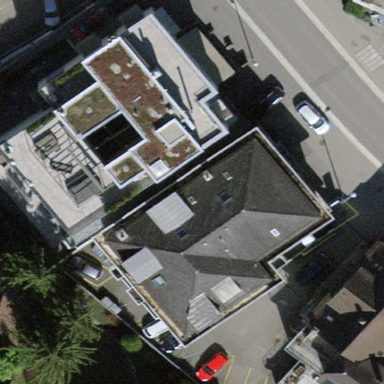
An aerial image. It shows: Office building with hipped roof.